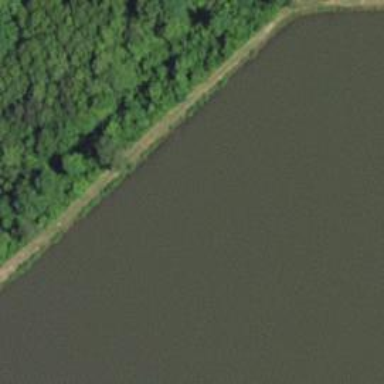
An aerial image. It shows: Reservoir area.